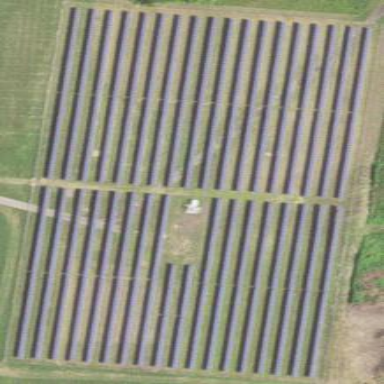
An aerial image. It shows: Solar power plant utilizing photovoltaic technology to produce electricity.